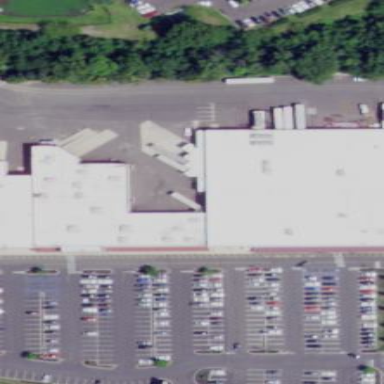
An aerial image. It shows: Retail building.